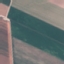
Land use / land cover class: AnnualCrop